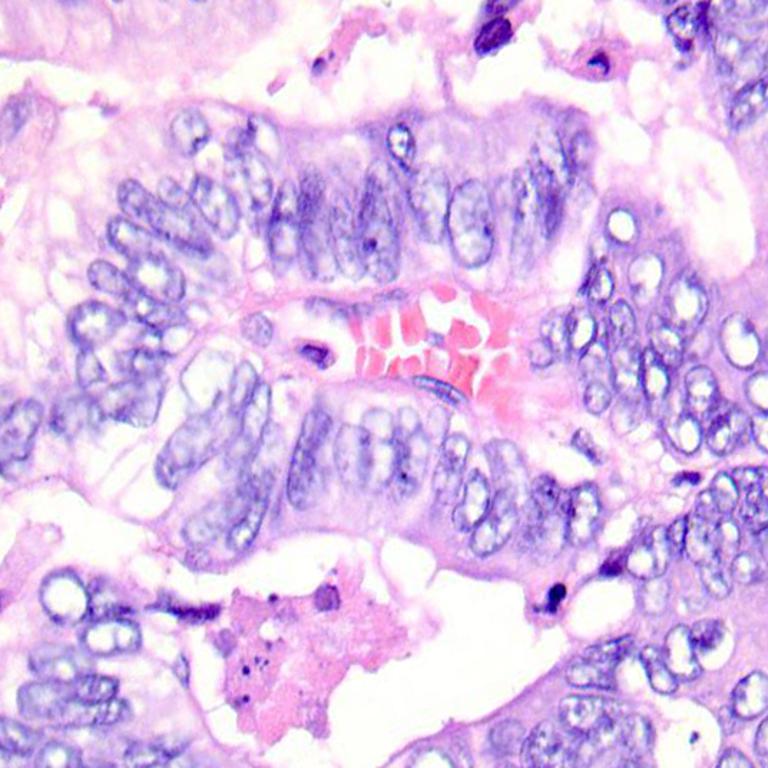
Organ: colon
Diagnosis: adenocarcinomas